Field crop: maize
Growth stage: 2
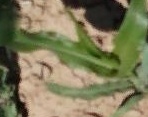
Species: maize